Question: I just started working with android.
So when i try to start the AVD (details below) it doesn't start, just a black screen for a time, until I get tired of it and shut it down.
I have intelhaxm installed, and hyper-v disabled.
This is the log i got form the console:
'''
[2014-07-28 20:02:52 - app2] ------------------------------
[2014-07-28 20:02:52 - app2] Android Launch!
[2014-07-28 20:02:52 - app2] adb is running normally.
[2014-07-28 20:02:52 - app2] Performing com.example.app2.MainActivity activity launch
[2014-07-28 20:02:52 - app2] Automatic Target Mode: Preferred AVD 'Test5' is not available. Launching new emulator.
[2014-07-28 20:02:52 - app2] Launching a new emulator with Virtual Device 'Test5'
[2014-07-28 20:02:53 - Emulator] emulator: device fd:1152
[2014-07-28 20:02:53 - Emulator]
[2014-07-28 20:02:53 - Emulator] HAX is working and emulator runs in fast virt mode
[2014-07-28 20:02:55 - Emulator] creating window 0 0 480 800
[2014-07-28 20:02:55 - app2] New emulator found: emulator-5554
[2014-07-28 20:02:55 - app2] Waiting for HOME ('android.process.acore') to be launched...
[2014-07-28 20:03:00 - Emulator] FB::flushWindowSurfaceColorBuffer: window handle 0x4 not found
[2014-07-28 20:03:00 - Emulator] FB: closeColorBuffer cb handle 0x3 not found
[2014-07-28 20:03:06 - Emulator] FB::flushWindowSurfaceColorBuffer: window handle 0x8 not found
[2014-07-28 20:03:06 - Emulator] FB: closeColorBuffer cb handle 0x7 not found
[2014-07-28 20:03:11 - Emulator] FB::flushWindowSurfaceColorBuffer: window handle 0xc not found
[2014-07-28 20:03:11 - Emulator] FB: closeColorBuffer cb handle 0xb not found
[2014-07-28 20:03:16 - Emulator] FB::flushWindowSurfaceColorBuffer: window handle 0x10 not found
[2014-07-28 20:03:16 - Emulator] FB: closeColorBuffer cb handle 0xf not found
[2014-07-28 20:03:21 - Emulator] FB::flushWindowSurfaceColorBuffer: window handle 0x14 not found
[2014-07-28 20:03:21 - Emulator] FB: closeColorBuffer cb handle 0x13 not found
[2014-07-28 20:03:26 - Emulator] FB::flushWindowSurfaceColorBuffer: window handle 0x18 not found
[2014-07-28 20:03:26 - Emulator] FB: closeColorBuffer cb handle 0x17 not found
[2014-07-28 20:03:30 - Emulator] Error accepting connection, aborting!'
'''
AVD specifications:

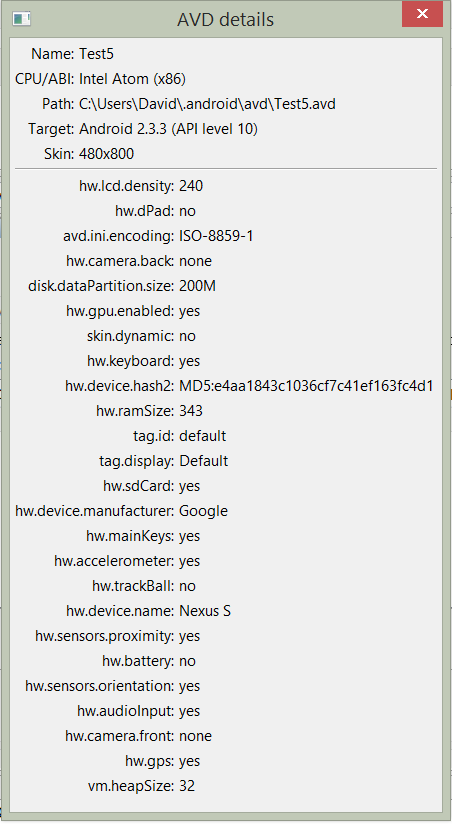
Answer: Here's the deal. Host GPU is only supported for AVD devices that are using API 15 or later. You also have to have Android SDK Tools 17 or later installed. Also Host GPU is experimental. All of this is in the emulation documentation: <URL>
Also your machine has to support OpenGL (most do) and you will get better results if your machine has a separate GPU even though it will work with integrated graphic chipsets as well.
If you cannot take advantage of Host GPU then use the Snapshot option instead to gain some performance boost. This will take a snapshot of the ram on the initial start of the emulated device and then reuse it on initial boot start ups of the device. (Snapshot and Host GPU are actually mutually exclusive even though the ADV allows you to check both.)